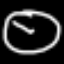
Label: clock